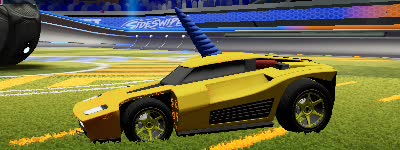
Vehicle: breakout